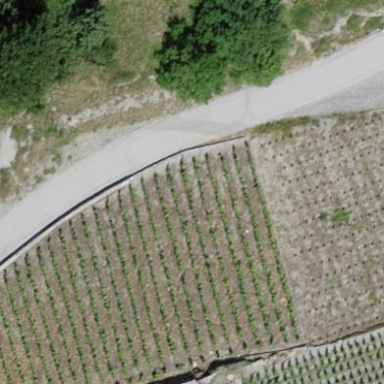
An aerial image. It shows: Vineyard with grape crops.